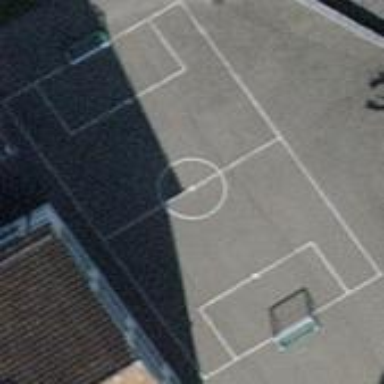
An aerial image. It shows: Soccer field with asphalt surface.